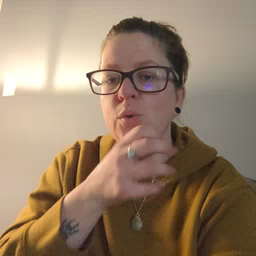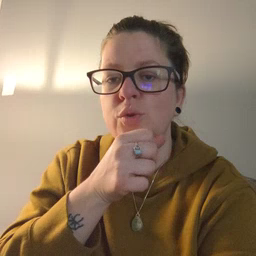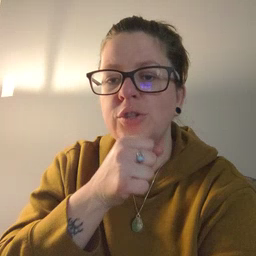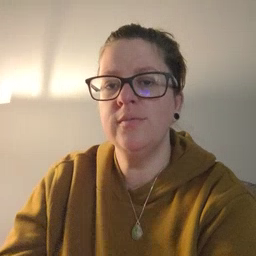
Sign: orange